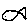
Label: fish